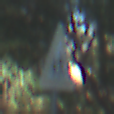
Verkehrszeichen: KinderRechts
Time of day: MorningAfternoon
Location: Outdoor (Nature)
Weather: Clear
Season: NotSpecified
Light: Natural